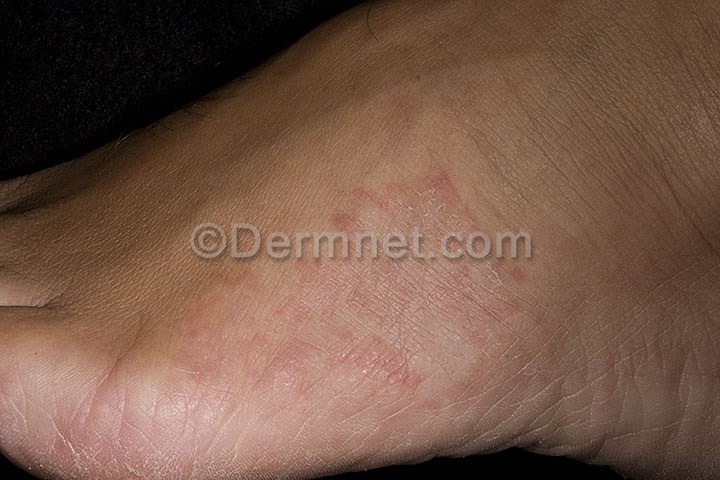
Disease: Tinea Ringworm Candidiasis and other Fungal Infections